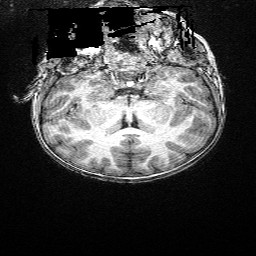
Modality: T1w
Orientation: sagittal